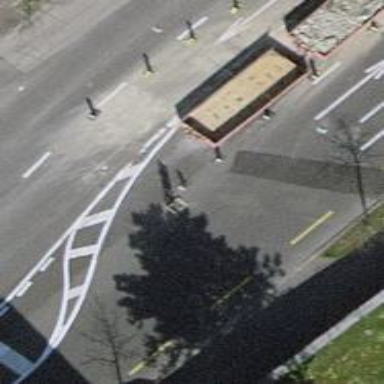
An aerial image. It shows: Secondary road with asphalt surface. There are sidewalks on both sides and cycle lane on the left.